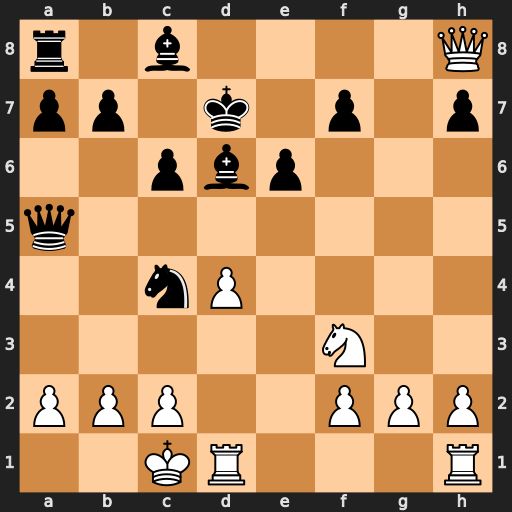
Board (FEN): r1b4Q/pp1k1p1p/2pbp3/q7/2nP4/5N2/PPP2PPP/2KR3R
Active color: w
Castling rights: -
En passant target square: -
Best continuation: Ne5+ Bxe5 dxe5+